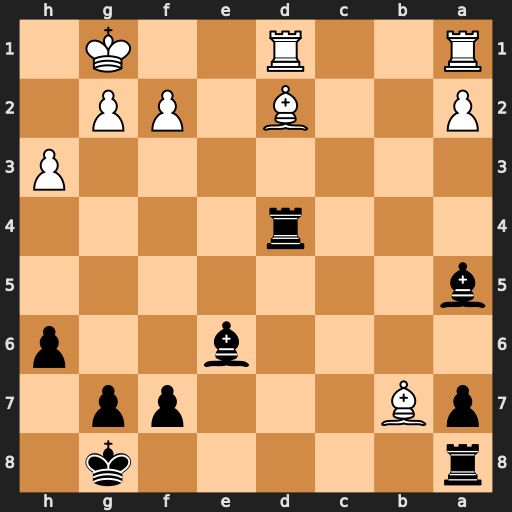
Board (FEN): r5k1/pB3pp1/4b2p/b7/3r4/7P/P2B1PP1/R2R2K1
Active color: b
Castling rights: -
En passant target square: -
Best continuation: Rad8 Bxa5 Rxd1+ Rxd1 Rxd1+